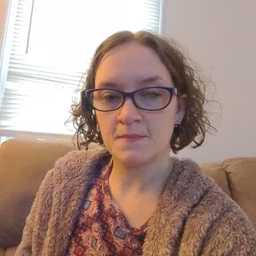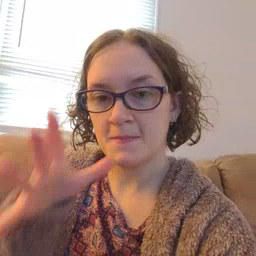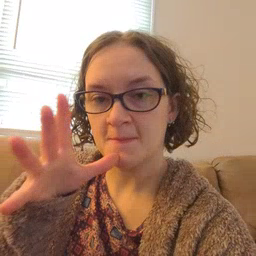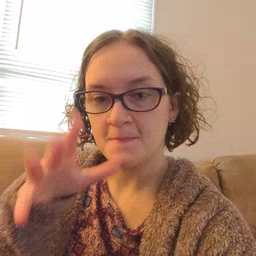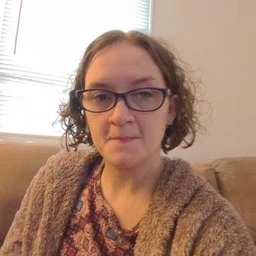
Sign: mom